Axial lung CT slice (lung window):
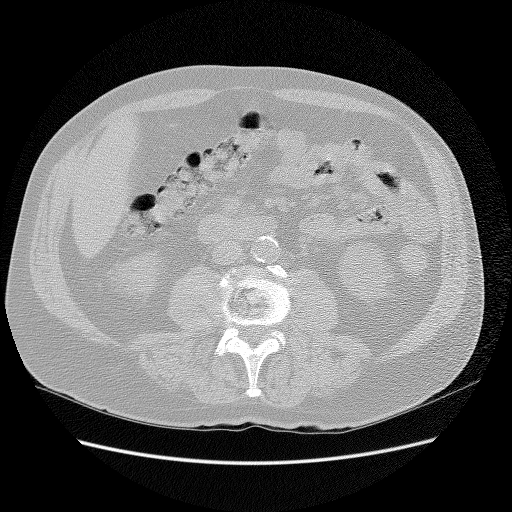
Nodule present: no